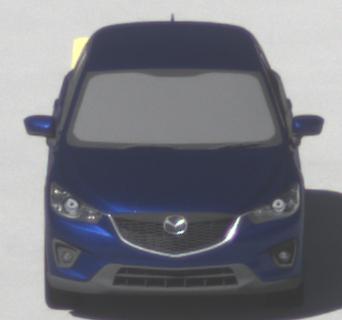
Make: Mazda
Model: CX-5 2.0 SKYACTIV-G 160
Detailed model: CX-5 (GH)
Model produced from: 2012/04
Model produced until: 2015/02
Doors: 5
Color: blue
Road condition: dry road
Daytime: midday
Contrast: high contrast